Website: bh-photo
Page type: cart
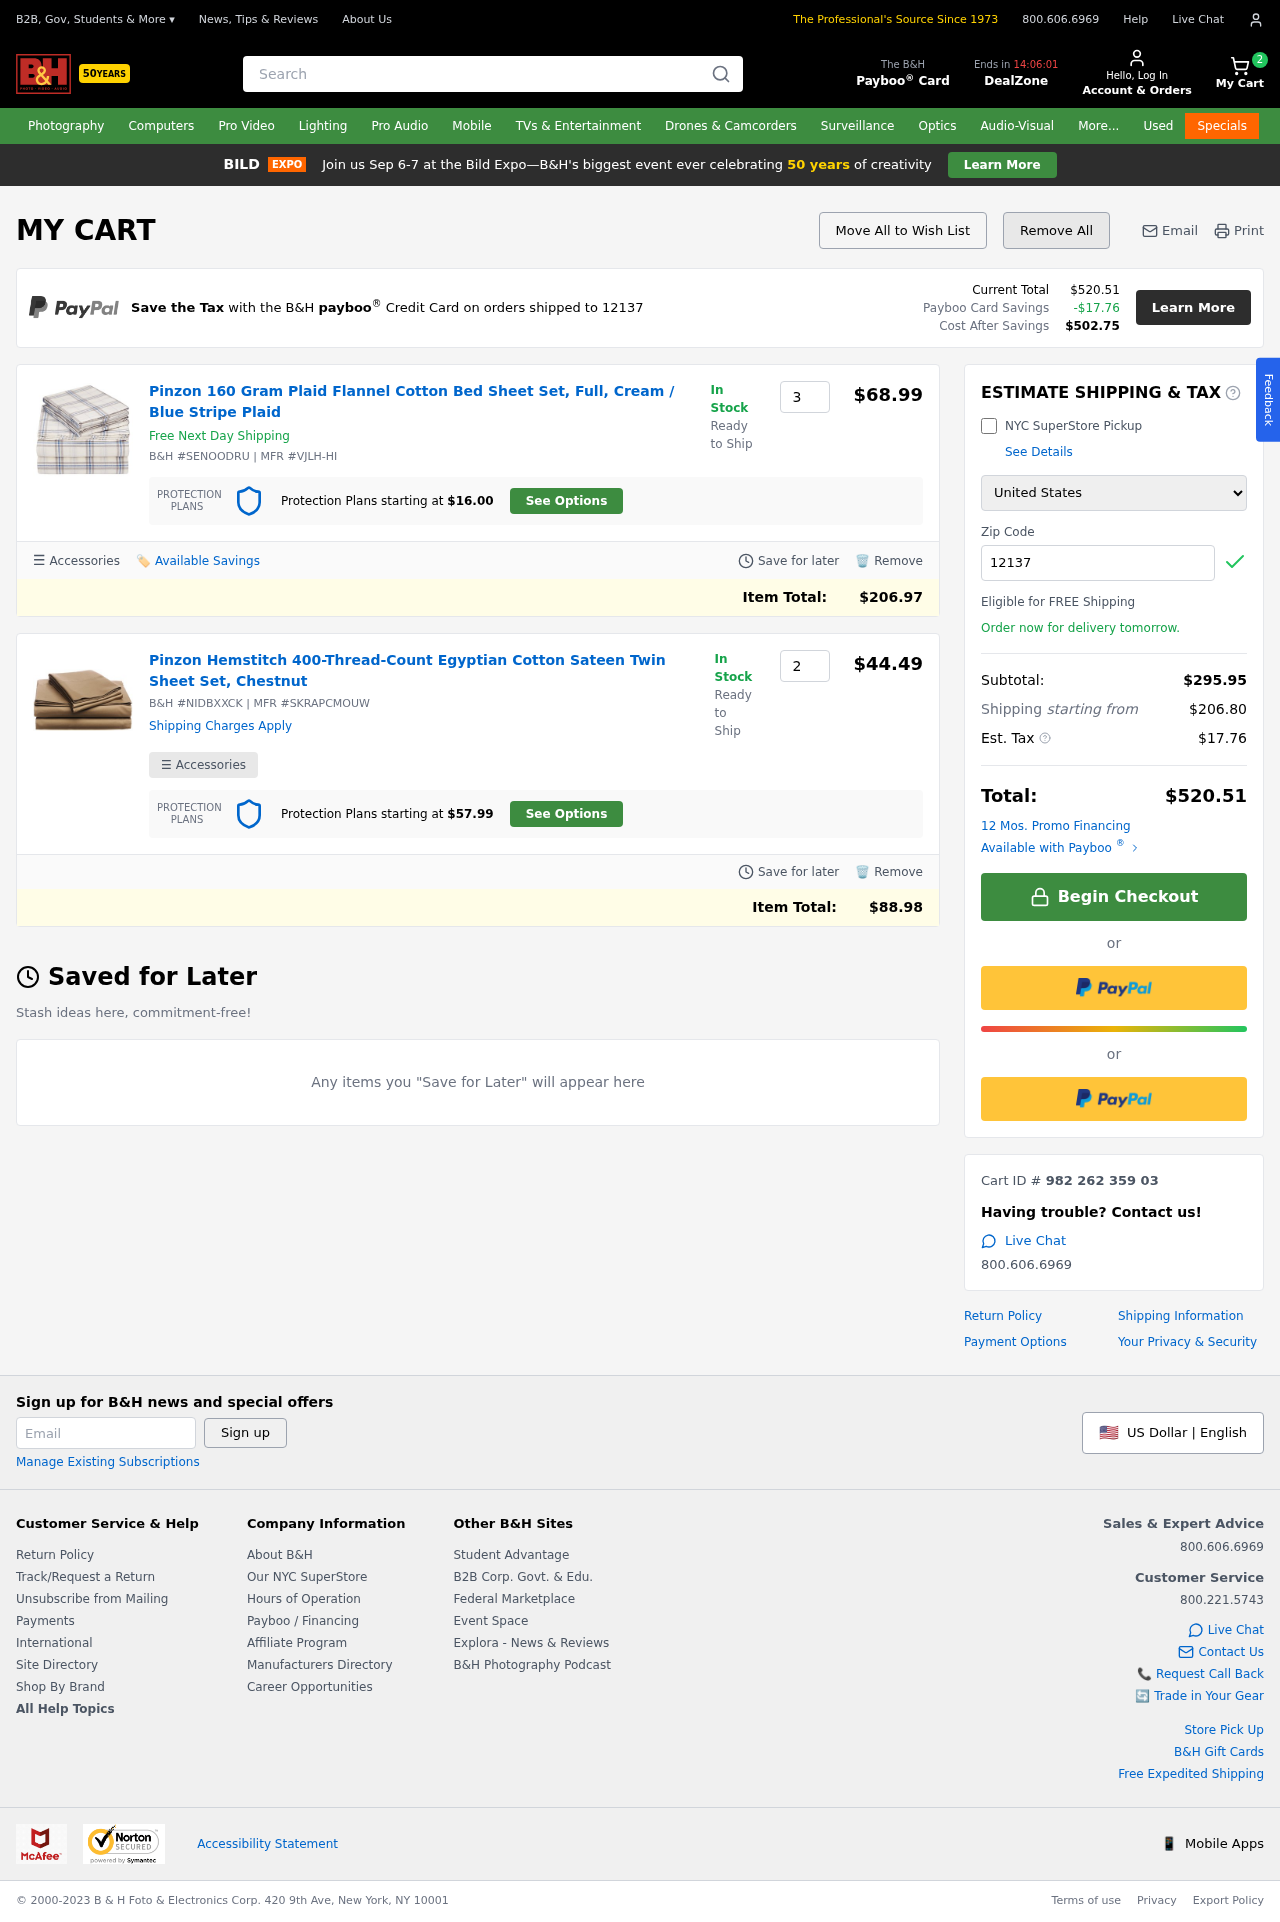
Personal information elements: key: PII_COUNTRY
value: United States
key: PII_POSTCODE
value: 12137
Product elements: key: PRODUCT1_NAME
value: Pinzon 160 Gram Plaid Flannel Cotton Bed Sheet Set, Full, Cream / Blue Stripe Plaid
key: PRODUCT1_PRICE
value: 68.99
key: PRODUCT1_QUANTITY
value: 3
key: PRODUCT2_NAME
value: Pinzon Hemstitch 400-Thread-Count Egyptian Cotton Sateen Twin Sheet Set, Chestnut
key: PRODUCT2_PRICE
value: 44.49
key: PRODUCT2_QUANTITY
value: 2
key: PRODUCT1_ITEM_TOTAL
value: $206.97
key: PRODUCT2_ITEM_TOTAL
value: $88.98
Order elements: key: ORDER_NUM_ITEMS
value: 2
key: ORDER_TOTAL
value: $520.51
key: ORDER_TAX
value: -$17.76
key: ORDER_TAX
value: $17.76
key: ORDER_TOTAL_AFTER_SAVINGS
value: $502.75
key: ORDER_SUBTOTAL
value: $295.95
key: ORDER_SHIPPING_COST
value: $206.80
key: ORDER_ID
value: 982 262 359 03
Search elements: key: HEADER_SEARCH
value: Search